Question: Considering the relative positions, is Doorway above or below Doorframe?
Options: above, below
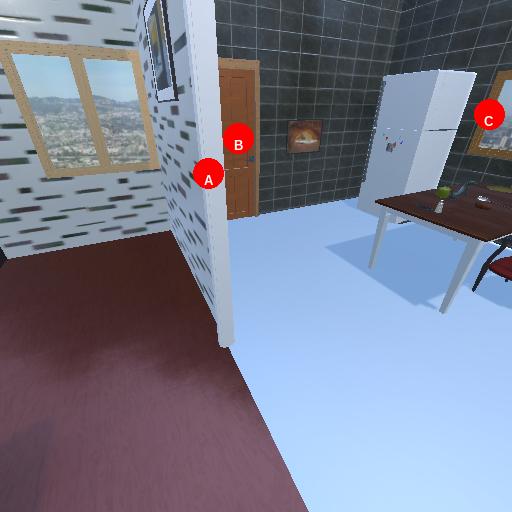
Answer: above